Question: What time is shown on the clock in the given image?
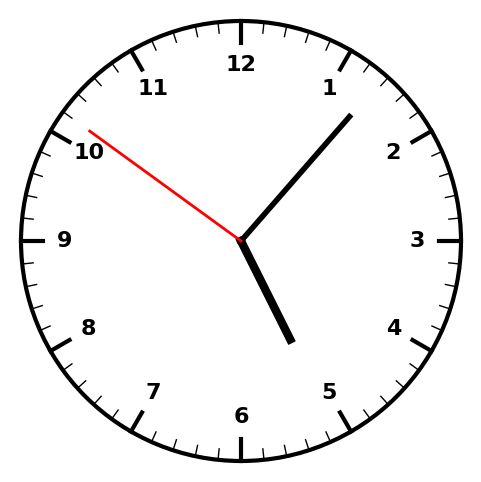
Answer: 05:06:51